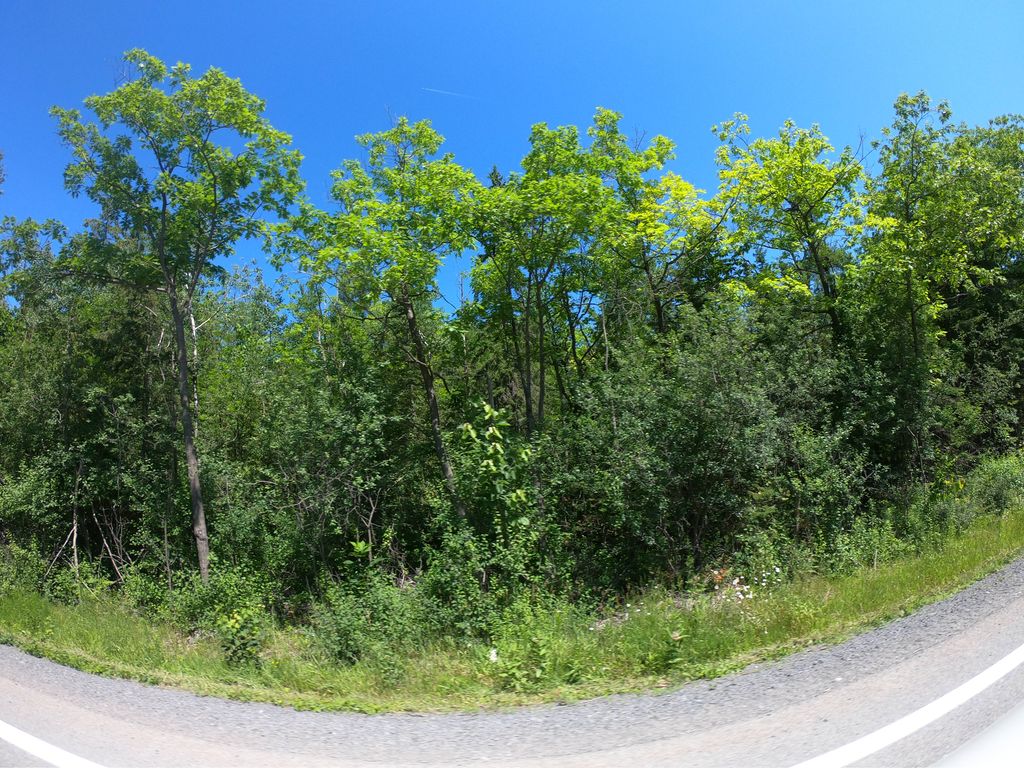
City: ottawa-gatineau